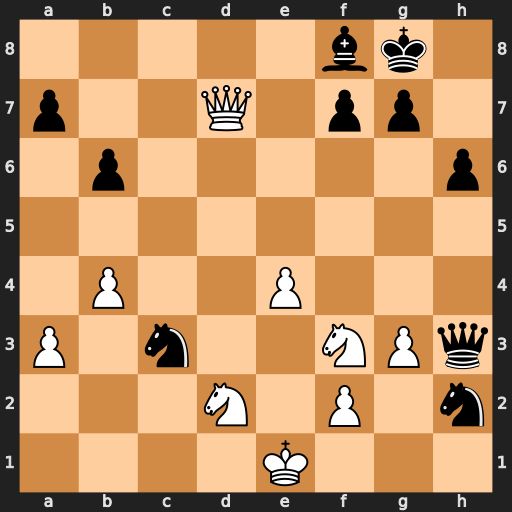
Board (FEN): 5bk1/p2Q1pp1/1p5p/8/1P2P3/P1n2NPq/3N1P1n/4K3
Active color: w
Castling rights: -
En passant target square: -
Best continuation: Qxh3 Nxf3+ Nxf3